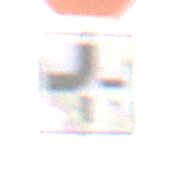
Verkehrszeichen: VerlaufVorfahrtsstrasse2
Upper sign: Stop
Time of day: MorningAfternoon
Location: Outdoor (Suburban)
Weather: PartlyCloudy
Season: NotSpecified
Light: Natural